Interaction volume radius: 10 \u00c5
Interaction volume height: 15 \u00c5
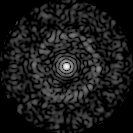
Disorder parameter: 0.8311